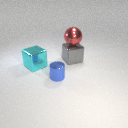
small blue metal cylinder in front of large cyan metal cube